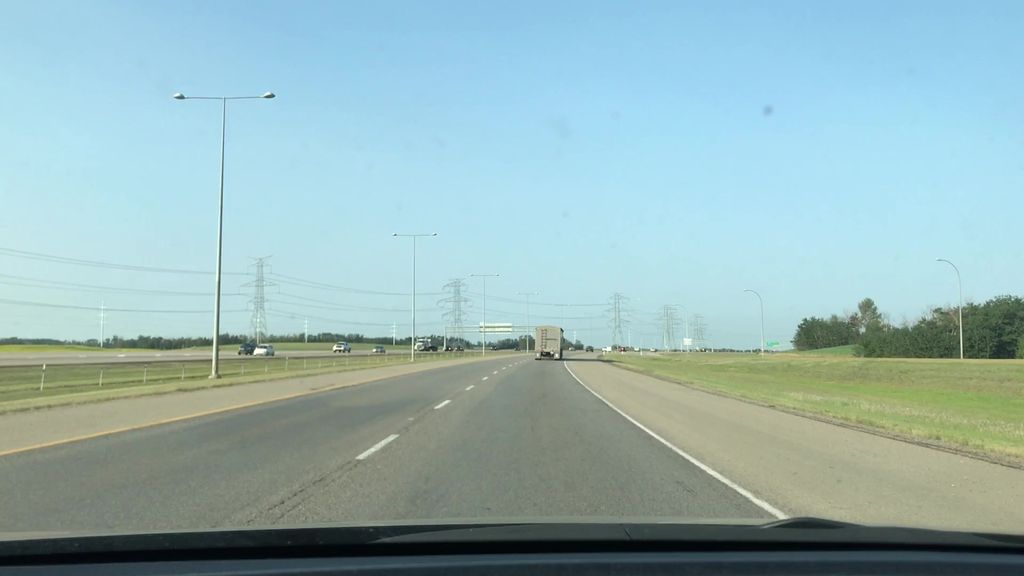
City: edmonton